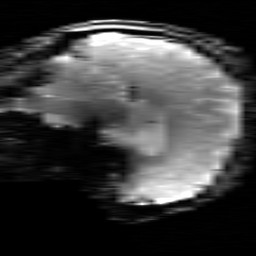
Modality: T2starw
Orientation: sagittal
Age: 25
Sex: female
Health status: healthy
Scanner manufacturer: siemens
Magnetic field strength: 3 T
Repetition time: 0.7 s
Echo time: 0.02 s